Question: I am at a loss. Attached a picture of the problem that I've been working on for at least 6 hours and can't figure out.
To summarize what the problem is asking--read an input of integers off one line only. The first number in the line specifies how many numbers will follow(anywhere from 1 to 40 numbers). Then use the following numbers and create bar charts at the very bottom with "*" corresponding to the numbers entered. Like I said, read the attached picture, it'll make more sense.
I can get the program to work but only if I have the user input the numbers on separate lines. Also I know how to do it using an array. However we are NOT allowed to use arrays. Can only use for loops, any variation of while loops, nested loops, if statements, pow function, int float and double, switch statement, getchar(), scanf(), and logical operators. I posted my code but its useless. Any help would be greatly appreciated.

'''
//Homework 4 - Question 3
//main.c
//indicates preprocessor
#include <stdio.h>
//being function main
int main(void){
//define variables
int barnum, counter = 1, counter2 = 0, length = 0;
//prompt for number of bars user wants to input
printf("--------------------Bar Chart Calculator--------------------
");
printf("Enter integers from 1 to 40 for questions below.
");
printf("------------------------------------------------------------
");
printf("Enter the number of bars wanted in chart: ");
scanf("%d", &barnum);
printf("Enter the length of each bar, pressing enter after each entry.
");
printf("---------Begin entering integers below this line-------------
");
//while loop to repeat for specified number of bars
while (counter <= barnum){
length = 0;
counter2 = 0;
scanf("%d", &length);
//while loop to print individual * in a single line
while (counter2 < length) {
printf("*");
counter2++; //increments counter
}//end counter 2 while loop
printf("(%d)
", length);
counter++; //increments counter
} //end counter while loop
return 0; //indicates program ended successfully
} //end function main
'''
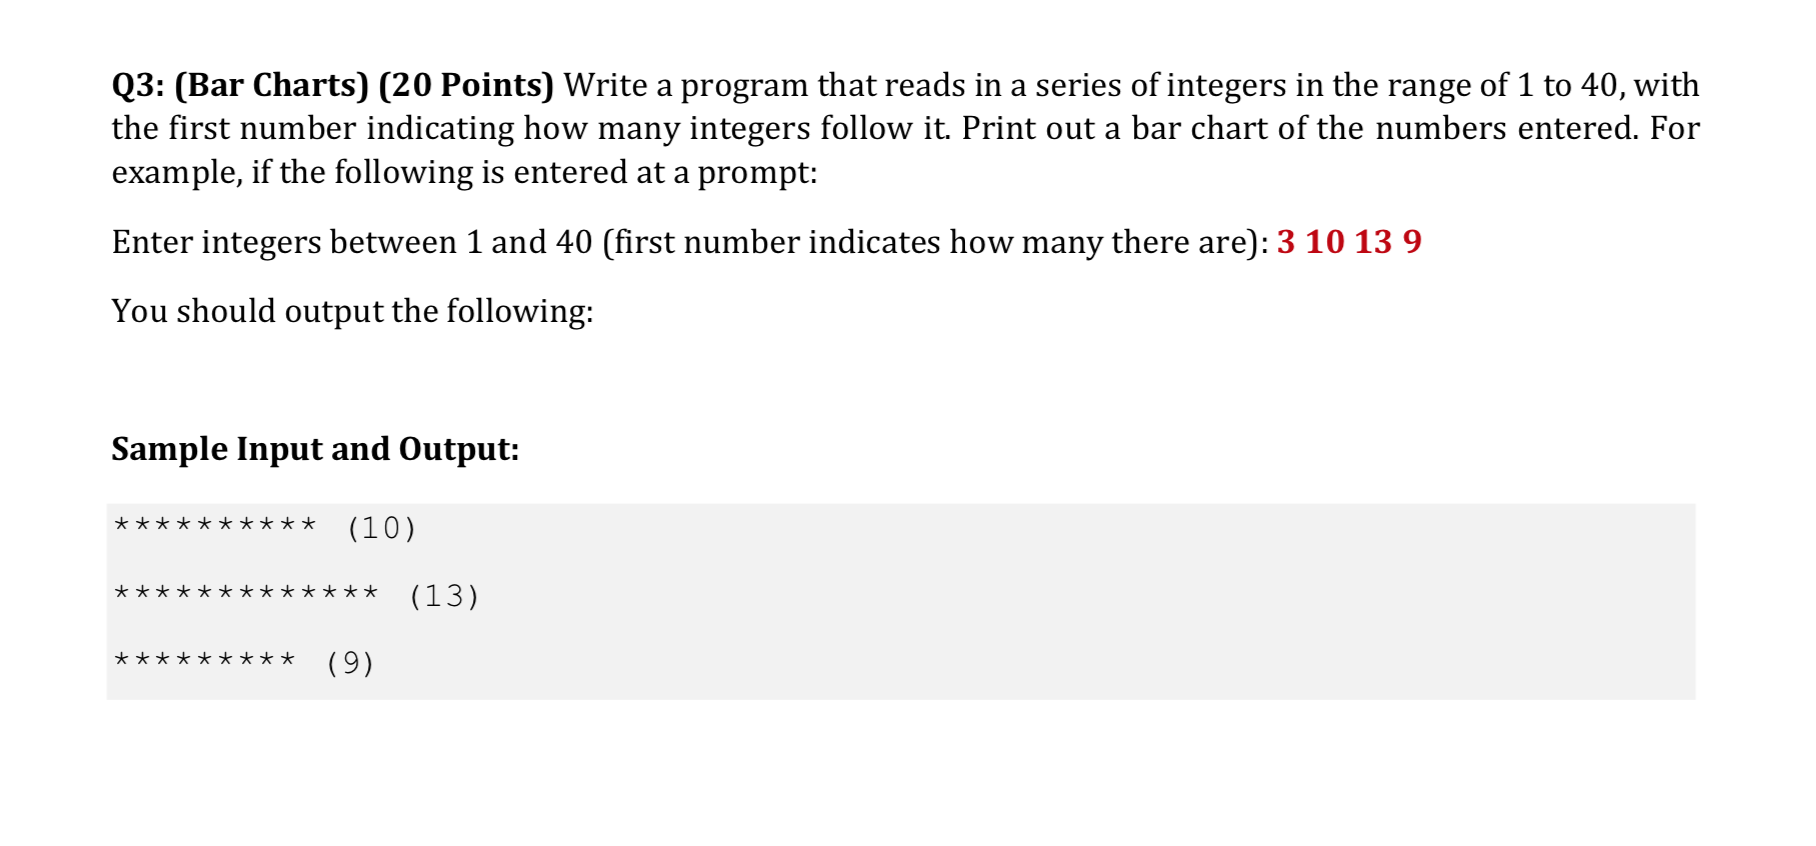
Answer: The 'stdin' input stream is typically buffered in C, so whatever input is in the stream after the user presses will be available to 'scanf()' until that input is exhausted. After the first call to 'scanf()', you will have the number of input items to follow. Then a loop can execute further calls to 'scanf()' until there is no more input to read.
Note that more robust code should check the value returned by the call to 'scanf()' to guard against malformed input and rare input failure events.
'''
#include <stdio.h>
int main(void)
{
int num_values;
scanf("%d", &num_values);
for (int i = 0; i < num_values; i++) {
int val;
scanf("%d", &val);
printf("Value %d: %d
", i, val);
}
return 0;
}
'''
Sample program interaction:
'''
>$ ./a.out
6 3 1 4 1 5 9
Value 0: 3
Value 1: 1
Value 2: 4
Value 3: 1
Value 4: 5
Value 5: 9
'''
## Potential Pitfalls
Since input remains in the input stream until it is read by some function call, subsequent calls to 'scanf()' may pick up previous, unread, input values, leading to unexpected (and possibly undefined) behavior.
For example, if the bar chart program loops to allow the user to enter another data set after displaying the results for the first one, it is possible for problems to arise. Suppose the user has entered more data than indicated by the first number: '3 1 2 3 4'. After the bar graphs have been displayed, the '4' will still remain in the input stream. A subsequent call to 'scanf()' would pick up this '4', instead of whatever input the code is expecting. Try commenting out the call to 'clear_stream()' in the code below and see what happens when the input line contains more items than expected.
The idiomatic solution is to clear the input stream by reading all remaining characters in the input stream using 'getchar()':
'''
int c;
while ((c = getchar()) != '
' && c != EOF) {
continue;
}
'''
The variable 'c' needs to be an 'int' rather than a 'char' to ensure that the value returned by 'getchar()' (which is an 'int' and may be 'EOF', typically '-1') can be held in 'c'. The loop reads and discards the characters in the input stream until a newline or 'EOF' is reached. The 'getchar()' function returns 'EOF' in the rare event of an error, but a user may also enter 'EOF', so this value must be explicitly tested for to avoid a possible infinite loop.
To avoid further problems with malformed input, check the value returned by the call to 'scanf()'. This function returns the number of successful assignments made during the call as an 'int' value (or may return 'EOF'). If the user has entered a letter instead of a number for the initial value indicating the number of values in the dataset, no value is stored in 'num_values' (and so the value of 'num_values' remains indeterminate). This leads to undefined behavior when the code later attempts to use 'num_values'. By checking to see whether 'scanf()' has returned a value of '1' as expected, this situation can be avoided.
The code below allows the user to enter a line of data, preceded by the number of data items. If the user enters '-1' (or any value less than 1, or non-numeric input) for the number of items, the program exits. Also, if the user has entered non-numeric input within the data items, a graph for that input item is simply not displayed.
'''
#include <stdio.h>
void clear_stream(void);
void print_bar(int n);
int main(void)
{
char *prompt = "Enter the number of values to graph, followed by the values"
" (-1 to exit)";
int num_values;
puts(prompt);
int ret_scanf = scanf("%d", &num_values);
while (ret_scanf == 1 && num_values > 0) {
for (int i = 0; i < num_values; i++) {
int val;
/* print bar if a number was entered */
if (scanf("%d", &val) == 1) {
print_bar(val);
}
}
putchar('
');
puts(prompt);
clear_stream(); // try commenting out this line
ret_scanf = scanf("%d", &num_values);
}
return 0;
}
void clear_stream(void)
{
int c;
while ((c = getchar()) != '
' && c != EOF) {
continue;
}
}
void print_bar(int n)
{
for (int i = 0; i < n; i++) {
putchar('*');
}
putchar('
');
}
'''
Sample program interaction:
'''
>$ ./a.out
Enter the number of values to graph, followed by the values (-1 to exit)
6 3 1 4 1 5 9
***
*
****
*
*****
*********
Enter the number of values to graph, followed by the values (-1 to exit)
-1
'''